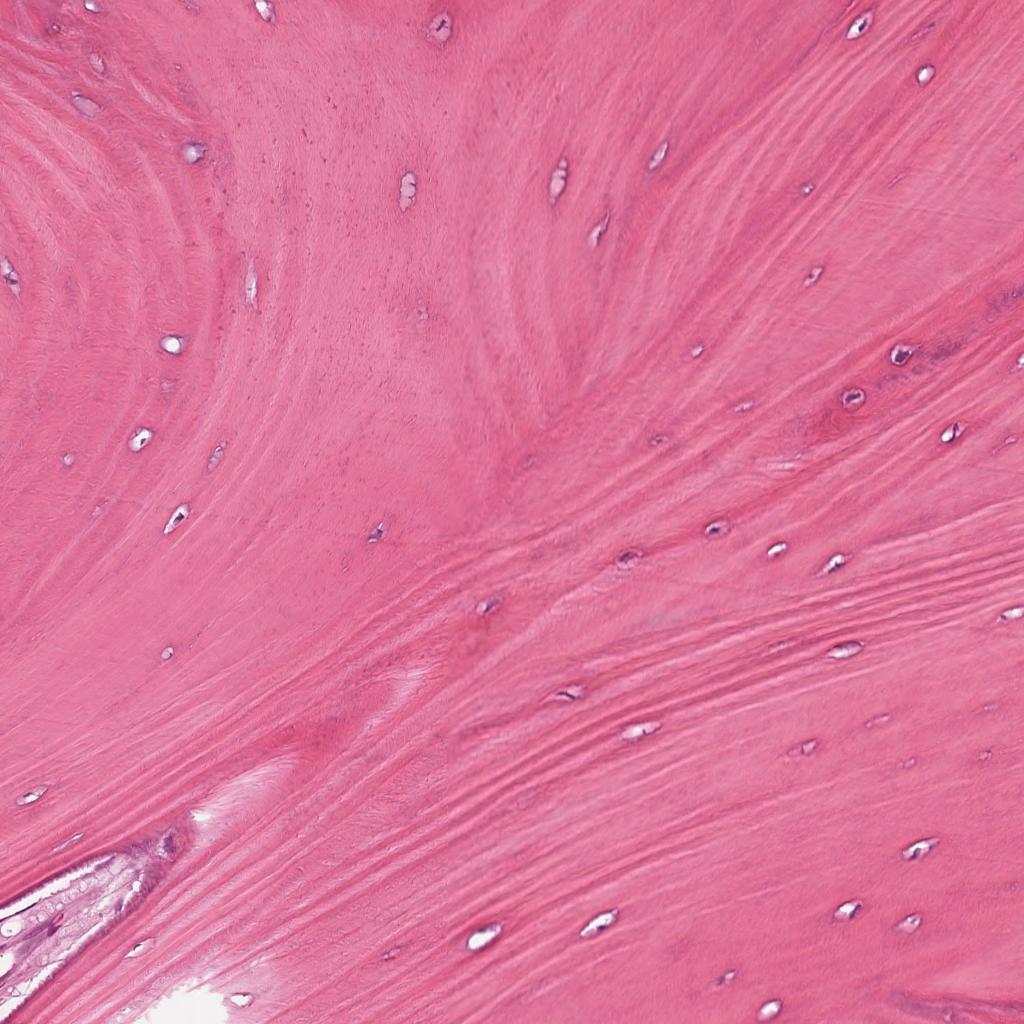
Label: Non-Tumor